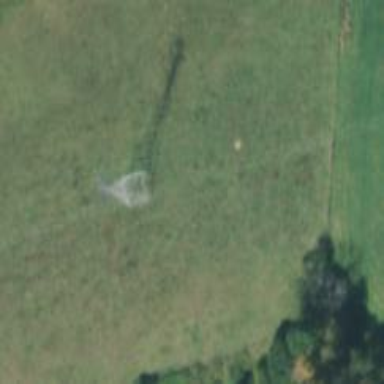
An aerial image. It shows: Lattice structure tower.